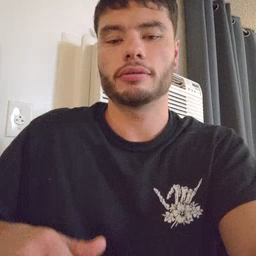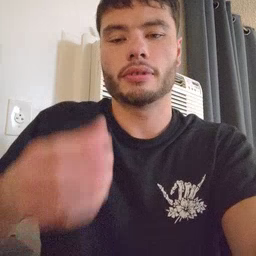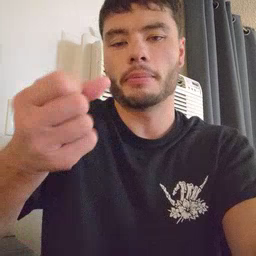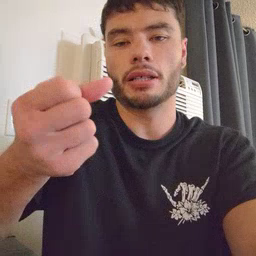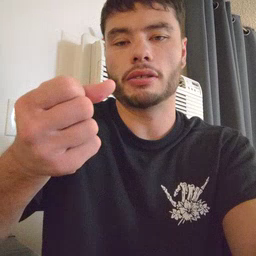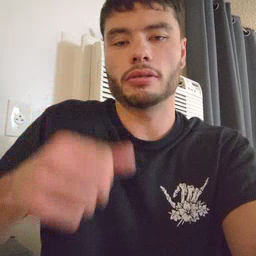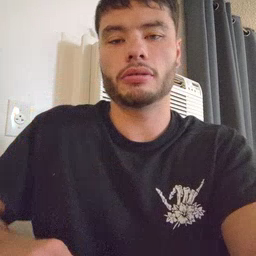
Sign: milk